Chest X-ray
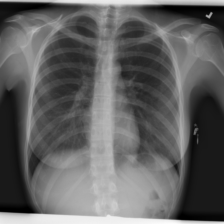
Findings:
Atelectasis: negative
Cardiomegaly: negative
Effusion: negative
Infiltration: negative
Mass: negative
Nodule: negative
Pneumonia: negative
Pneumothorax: negative
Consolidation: negative
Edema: negative
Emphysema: negative
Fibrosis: negative
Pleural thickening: negative
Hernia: negative